Chest X-ray. View position: PA
Patient age: 66
Patient sex: F
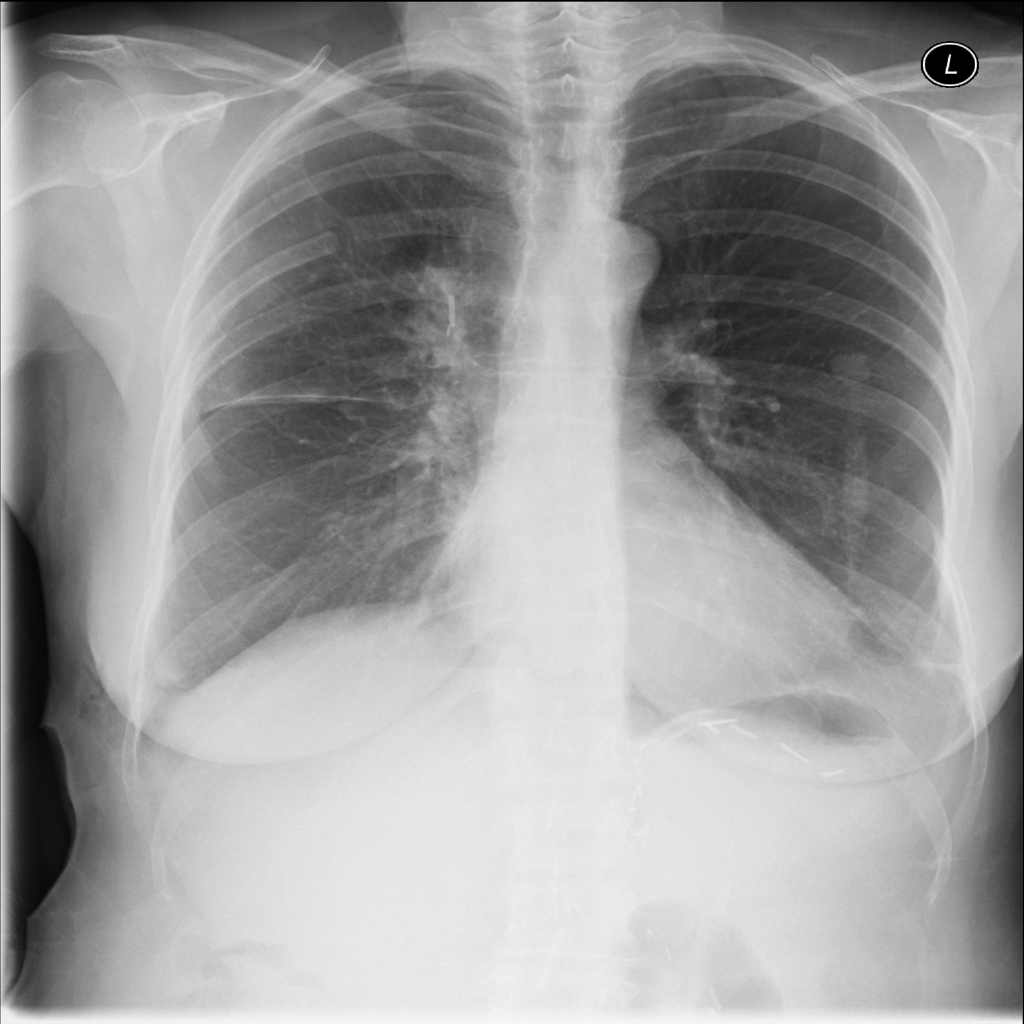
Finding: Pneumothorax